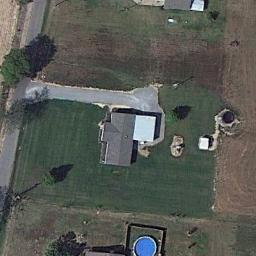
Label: sparse_residential